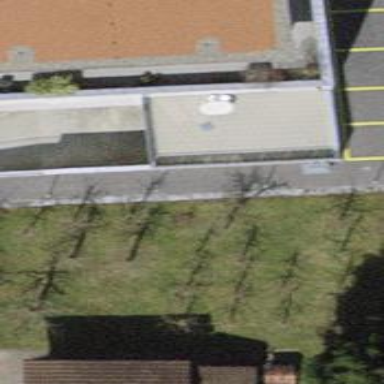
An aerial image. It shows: Parking entrance.